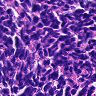
Metastatic tissue present: no